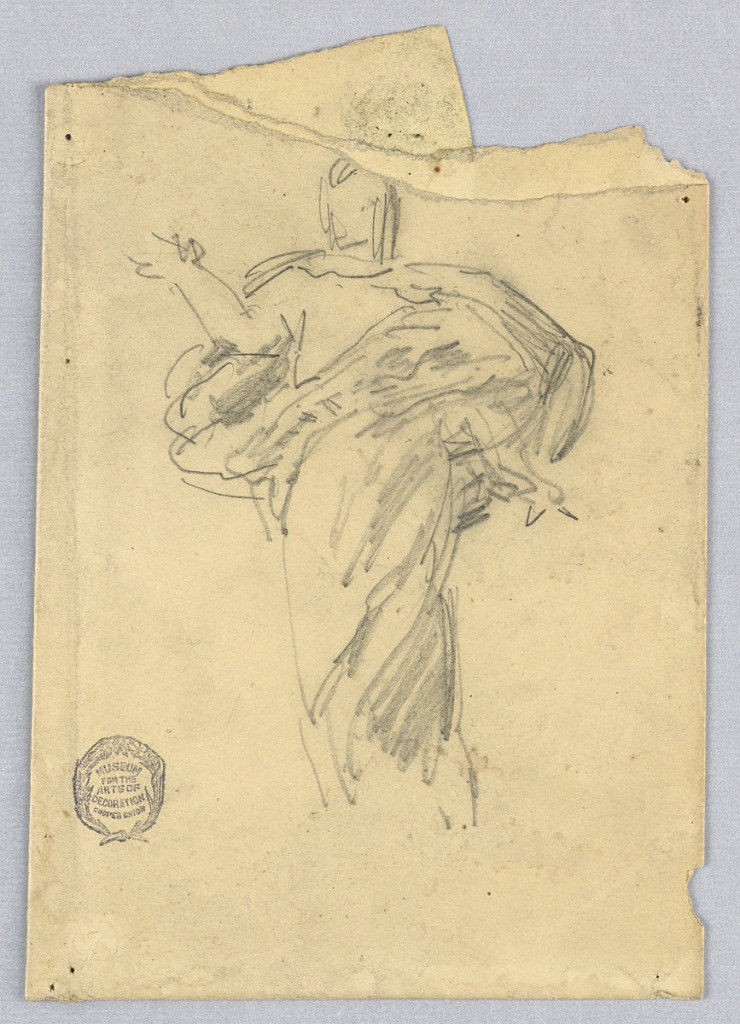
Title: Study for Christ, Chancel of St. Bartholomew, New York
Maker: Francis Augustus Lathrop, American, 1849–1909
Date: ca. 1893
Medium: Graphite on paper
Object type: Drawing
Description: Sketch for Christ in the painting in the chancel of St. Bartholomew, New York City. Shown without feet, clothed in drapery. The right foreram is raised, the left arm lowered.